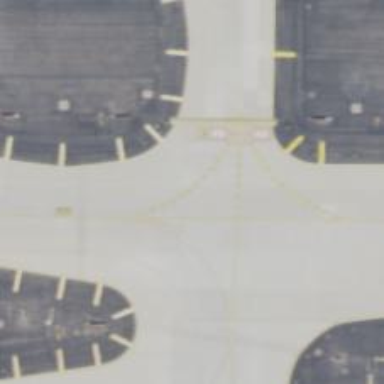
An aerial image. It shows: Image of taxiway at airport.